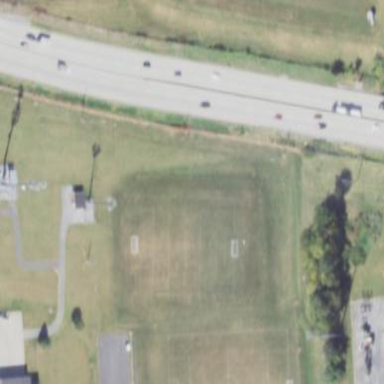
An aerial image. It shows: Soccer pitch designated for leisure and sports activities.